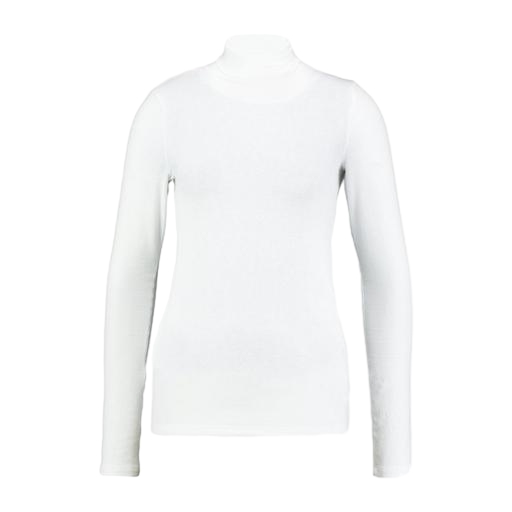
white polo-neck top, white plus size mock-neck top only macy, turtleneck tee, white background